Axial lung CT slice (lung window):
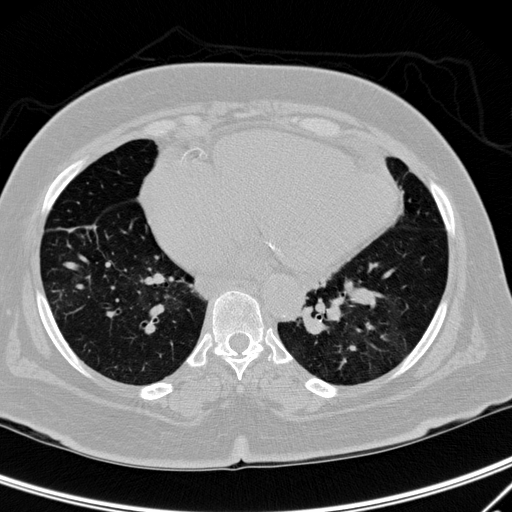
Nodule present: no